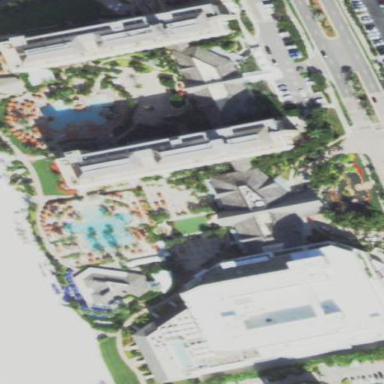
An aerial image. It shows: Hotel building.